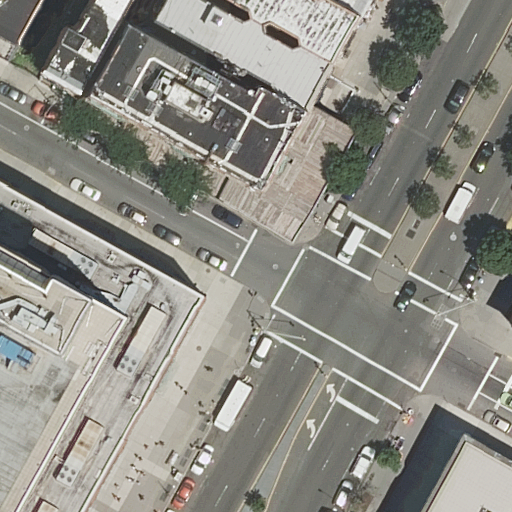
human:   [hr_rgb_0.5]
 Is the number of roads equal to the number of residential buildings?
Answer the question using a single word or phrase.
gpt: no

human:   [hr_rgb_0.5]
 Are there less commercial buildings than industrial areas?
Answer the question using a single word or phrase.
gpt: yes

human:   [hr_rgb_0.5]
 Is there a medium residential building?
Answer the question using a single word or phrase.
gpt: yes

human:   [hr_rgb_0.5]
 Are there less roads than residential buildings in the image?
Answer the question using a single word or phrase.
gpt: yes

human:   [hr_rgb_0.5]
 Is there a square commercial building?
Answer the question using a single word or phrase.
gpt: no

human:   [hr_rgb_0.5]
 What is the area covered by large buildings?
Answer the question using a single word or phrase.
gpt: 2357m2

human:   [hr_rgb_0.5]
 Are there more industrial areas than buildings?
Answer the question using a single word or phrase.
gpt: no

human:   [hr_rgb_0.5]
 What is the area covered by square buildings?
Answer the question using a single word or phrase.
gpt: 0m2

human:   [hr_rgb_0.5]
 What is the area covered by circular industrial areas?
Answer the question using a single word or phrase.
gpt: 0m2

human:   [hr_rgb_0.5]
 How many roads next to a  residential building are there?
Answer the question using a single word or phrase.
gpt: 7

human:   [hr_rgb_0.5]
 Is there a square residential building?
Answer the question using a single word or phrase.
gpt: no

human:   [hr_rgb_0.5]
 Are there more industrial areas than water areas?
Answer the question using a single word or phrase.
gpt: yes

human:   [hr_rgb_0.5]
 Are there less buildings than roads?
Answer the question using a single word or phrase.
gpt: no

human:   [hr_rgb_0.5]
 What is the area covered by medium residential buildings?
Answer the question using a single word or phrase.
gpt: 613m2

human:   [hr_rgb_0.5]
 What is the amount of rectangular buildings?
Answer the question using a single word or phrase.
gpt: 5

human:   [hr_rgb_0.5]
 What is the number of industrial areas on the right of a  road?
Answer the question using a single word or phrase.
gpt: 0

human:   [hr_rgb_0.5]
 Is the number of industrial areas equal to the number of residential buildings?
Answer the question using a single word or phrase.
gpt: no

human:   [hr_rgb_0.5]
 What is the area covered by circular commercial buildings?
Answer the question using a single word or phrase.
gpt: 0m2

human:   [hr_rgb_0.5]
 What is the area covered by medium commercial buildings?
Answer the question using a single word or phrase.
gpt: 0m2

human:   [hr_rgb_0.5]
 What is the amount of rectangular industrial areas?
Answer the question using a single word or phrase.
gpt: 1

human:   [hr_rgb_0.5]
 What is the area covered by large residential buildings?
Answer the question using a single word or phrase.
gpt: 2357m2

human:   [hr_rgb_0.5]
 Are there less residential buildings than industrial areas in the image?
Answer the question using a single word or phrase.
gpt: no

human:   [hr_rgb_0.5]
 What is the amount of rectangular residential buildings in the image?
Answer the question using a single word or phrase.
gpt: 5

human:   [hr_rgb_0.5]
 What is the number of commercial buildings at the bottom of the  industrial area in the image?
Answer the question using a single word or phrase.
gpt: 0

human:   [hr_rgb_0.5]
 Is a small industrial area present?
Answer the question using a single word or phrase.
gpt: yes

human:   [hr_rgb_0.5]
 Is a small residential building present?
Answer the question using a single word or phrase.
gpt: yes

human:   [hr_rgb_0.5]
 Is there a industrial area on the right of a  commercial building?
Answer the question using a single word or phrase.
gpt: no

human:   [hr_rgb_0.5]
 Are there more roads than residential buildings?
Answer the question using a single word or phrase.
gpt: no

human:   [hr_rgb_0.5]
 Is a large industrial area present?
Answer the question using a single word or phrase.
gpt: no

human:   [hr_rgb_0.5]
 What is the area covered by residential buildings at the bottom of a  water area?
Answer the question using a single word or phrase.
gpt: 0m2

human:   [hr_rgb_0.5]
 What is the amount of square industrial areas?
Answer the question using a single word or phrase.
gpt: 0

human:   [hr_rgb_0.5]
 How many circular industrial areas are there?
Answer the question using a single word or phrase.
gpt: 0

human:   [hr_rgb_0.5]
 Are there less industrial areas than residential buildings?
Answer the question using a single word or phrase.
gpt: yes

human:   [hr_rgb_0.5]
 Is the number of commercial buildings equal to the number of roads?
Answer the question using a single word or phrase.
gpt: no

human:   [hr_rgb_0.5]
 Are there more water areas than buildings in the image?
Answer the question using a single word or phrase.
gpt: no

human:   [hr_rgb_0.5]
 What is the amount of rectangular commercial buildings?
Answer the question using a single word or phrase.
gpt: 0